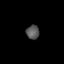
Tissue: lung
Cell type: Endothelial cells
Senescence score: 0.5655
Nuclear area (px): 178
Mean DAPI intensity: 86.635